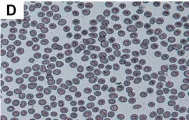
Clinical features and uridine response of patient 2 with CAD deficiency. (E) Clinical overview during the course of disease. Gross motor development represented as the observed development age according to the Nelson Gross Motor Development Milestones divided by the patient's biological age.
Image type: chart (chart)